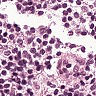
Metastatic tissue present: no